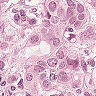
Metastatic tissue present: yes